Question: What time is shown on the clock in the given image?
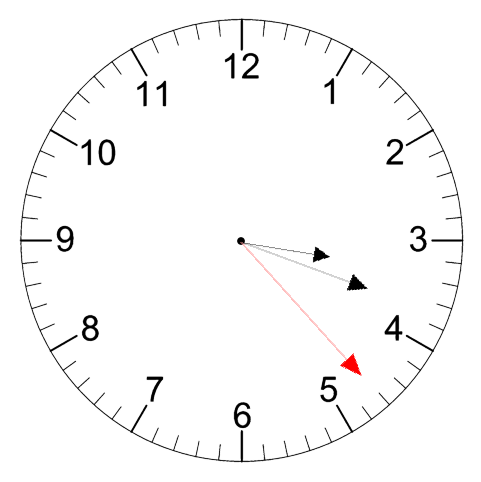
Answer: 03:18:23